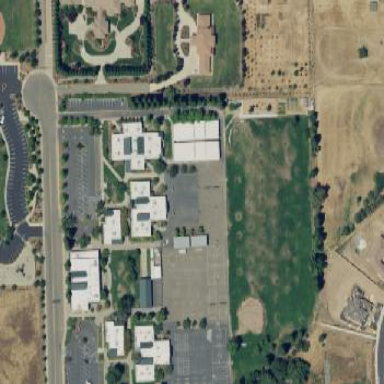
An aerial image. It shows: School.